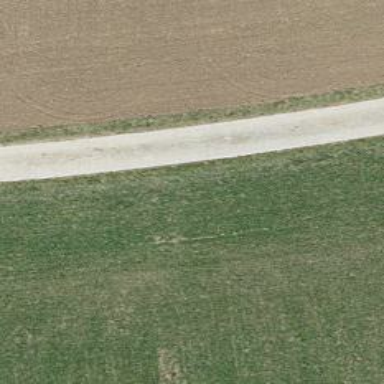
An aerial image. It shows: Paved track with grade1 tracktype.